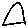
Label: triangle